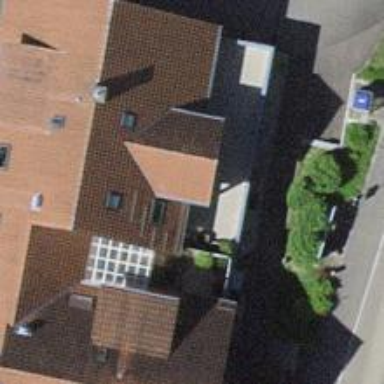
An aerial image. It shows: Post office.